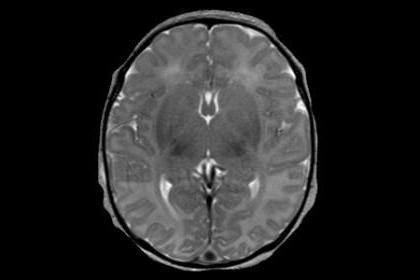
Label: notumor